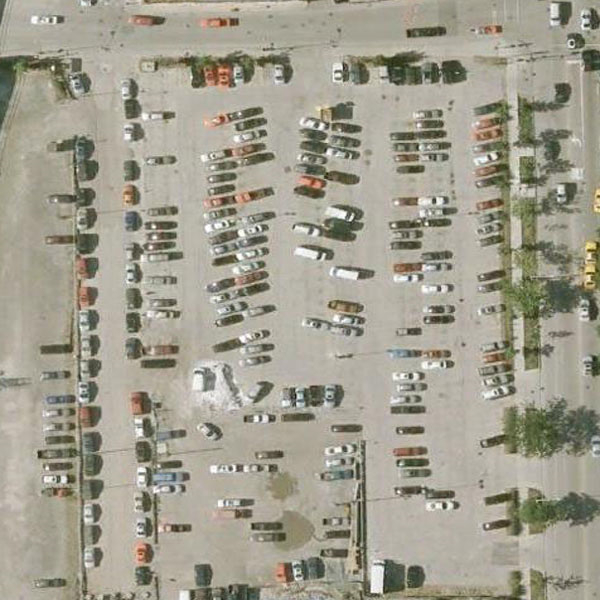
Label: Parking